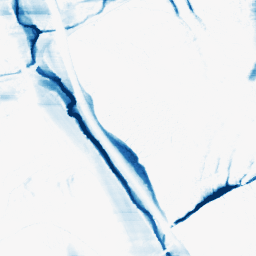
Category: morphological
Decomposition family: morphological_ellipse
Decomposition parameters: operation: closing
width: 5
height: 50
Upsampling method: sinc_hamming
Upsampling parameters: scale: 4
kernel_size: 16
Upsampling scale: 4